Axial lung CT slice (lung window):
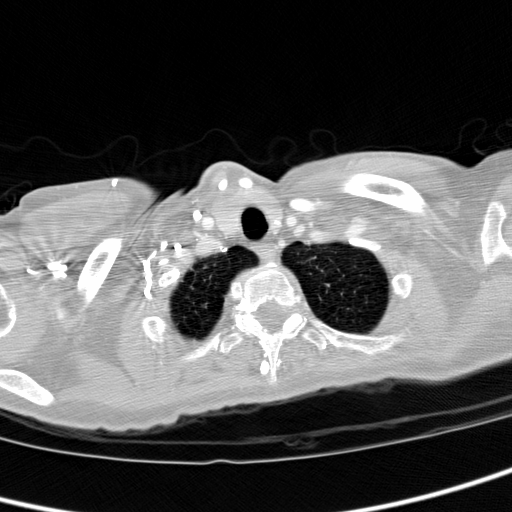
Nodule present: no